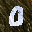
Label: 0